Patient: sex F, age 63
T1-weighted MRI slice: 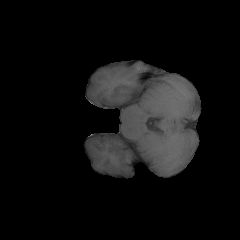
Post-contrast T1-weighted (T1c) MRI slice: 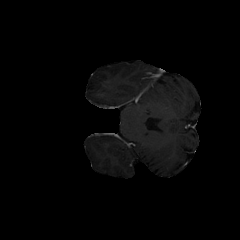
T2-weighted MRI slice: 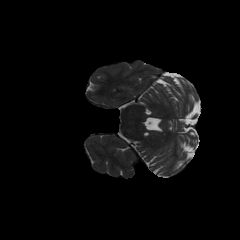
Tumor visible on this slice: no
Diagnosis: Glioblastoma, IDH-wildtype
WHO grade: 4